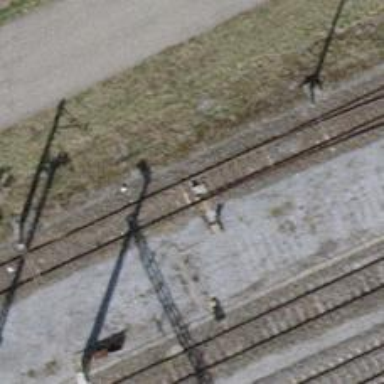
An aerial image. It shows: Railway switch.